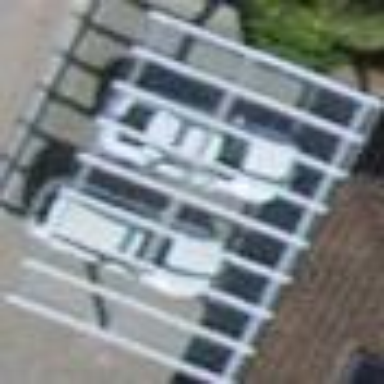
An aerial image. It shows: Carport structure.